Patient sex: F
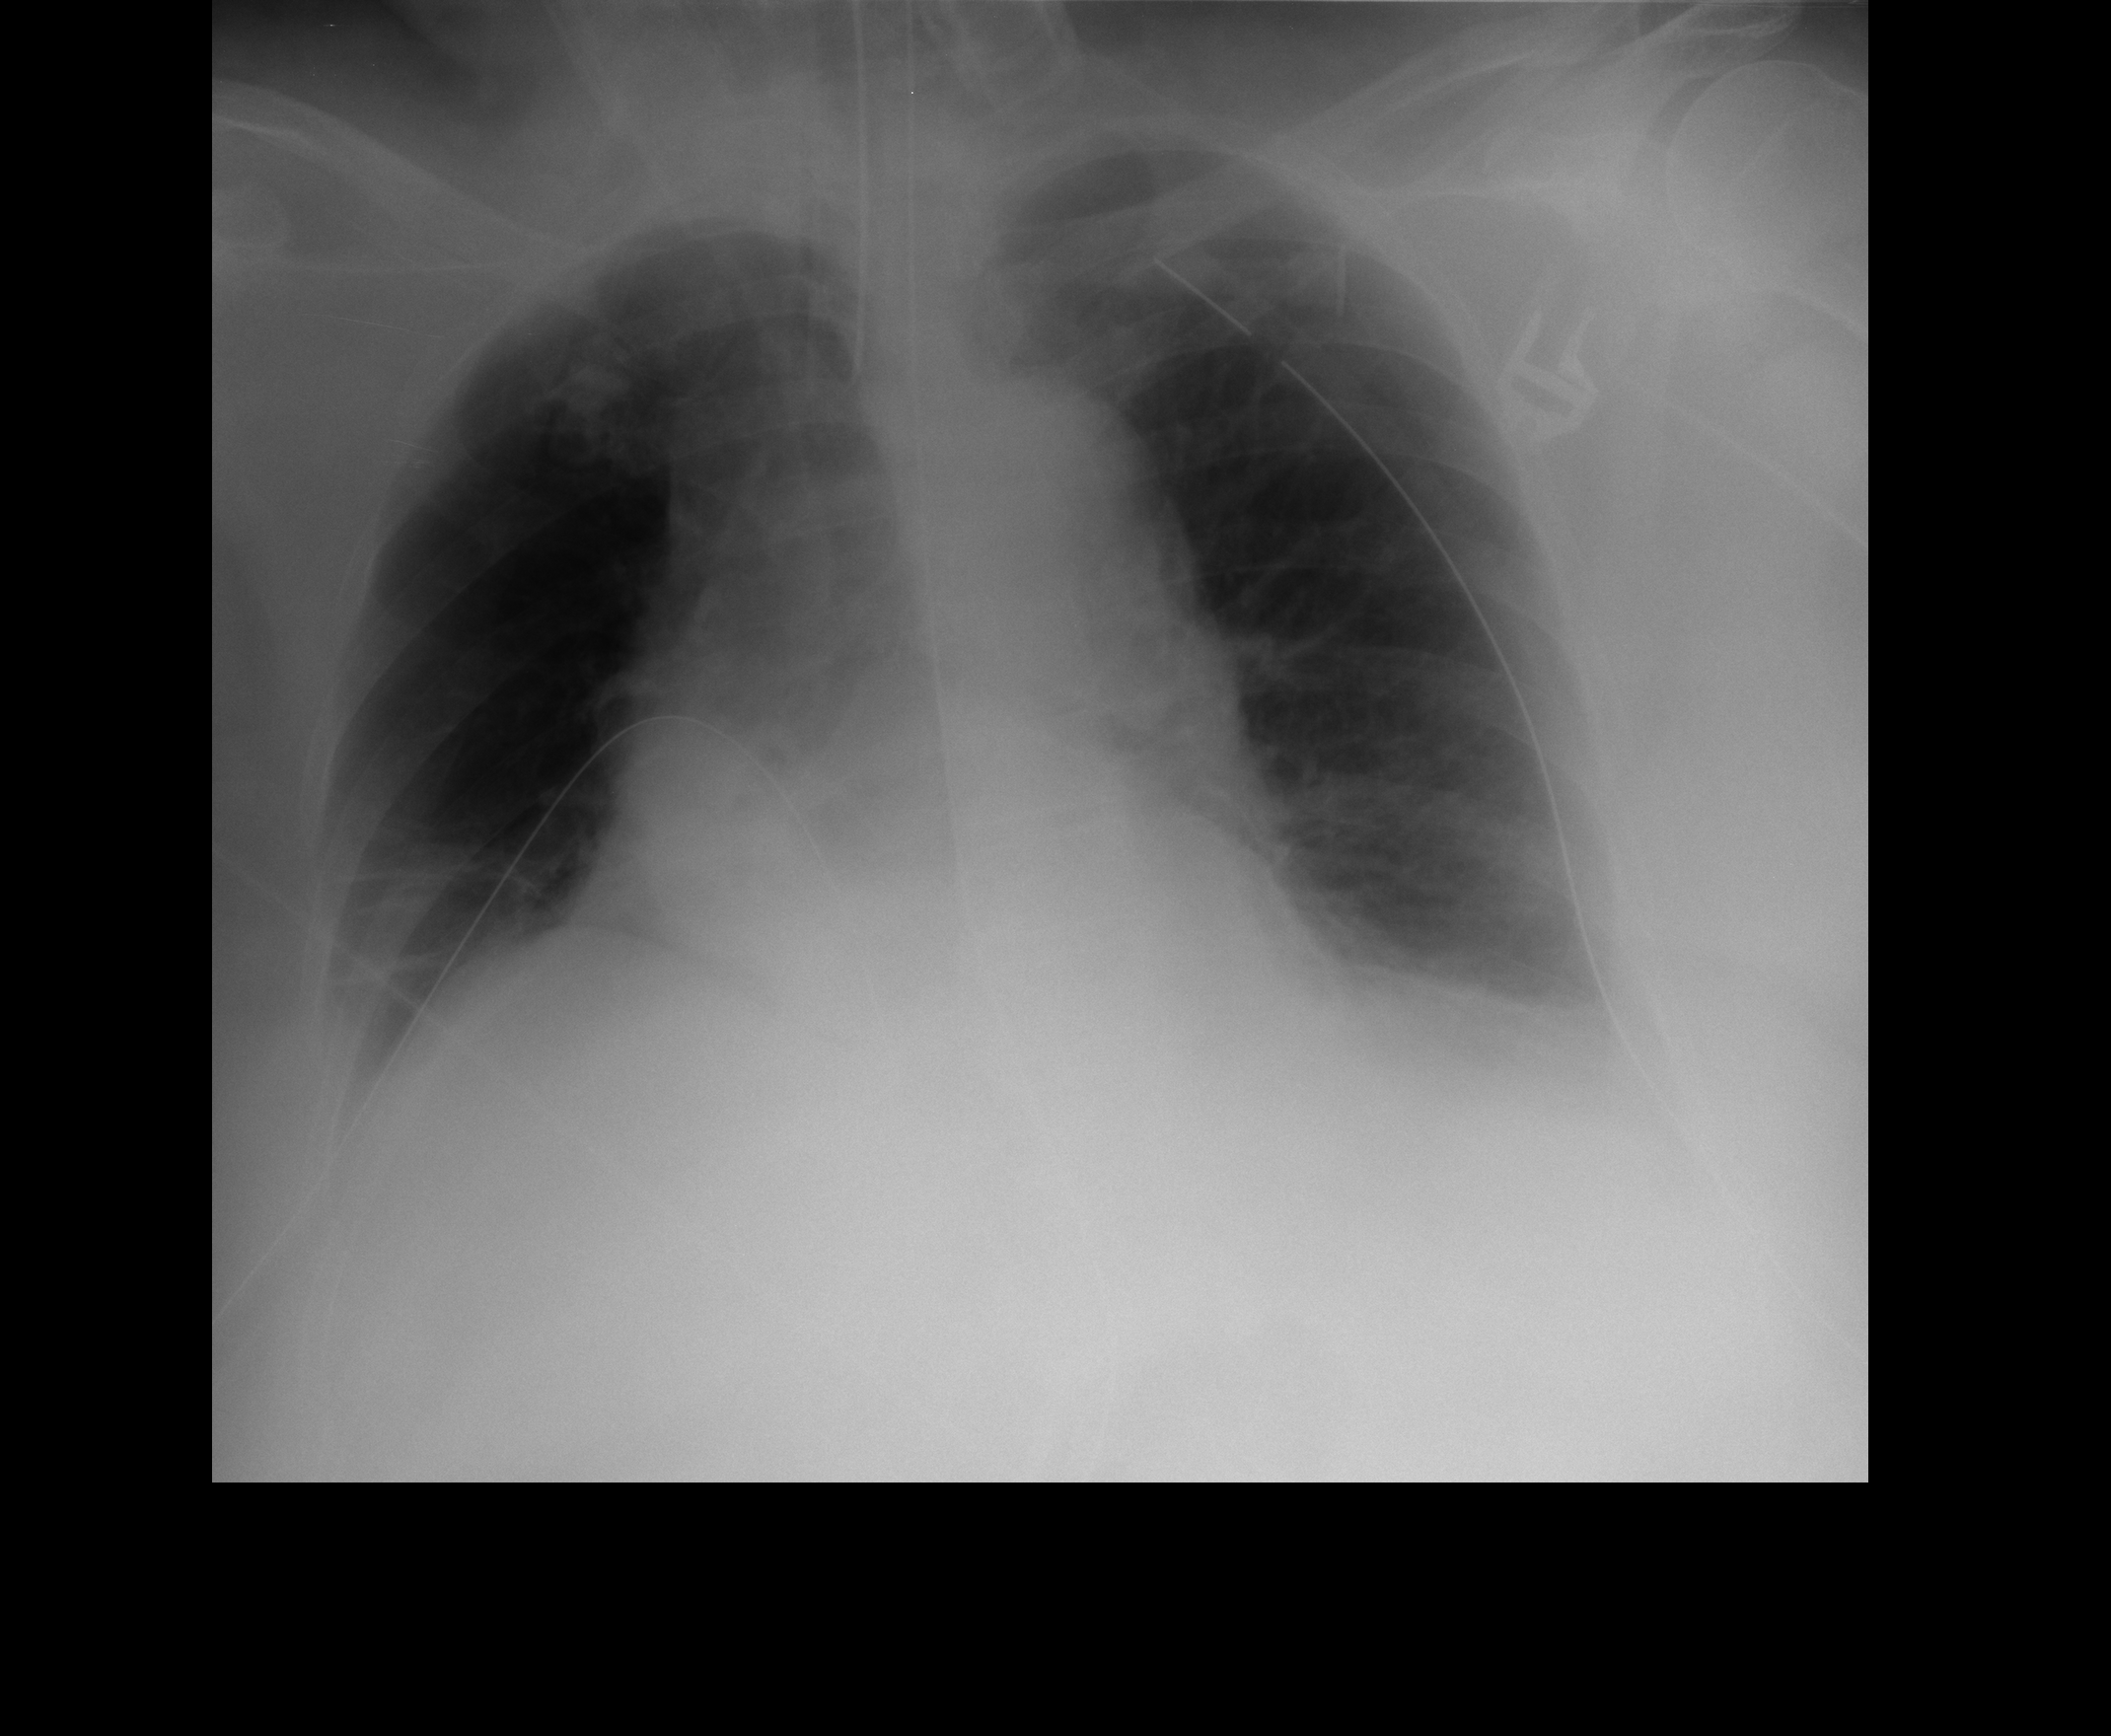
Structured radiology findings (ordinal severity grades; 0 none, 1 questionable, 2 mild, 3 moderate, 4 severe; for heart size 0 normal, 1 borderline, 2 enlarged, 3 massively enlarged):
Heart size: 2
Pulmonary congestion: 1
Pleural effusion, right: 1
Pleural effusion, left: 2
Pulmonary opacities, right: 1
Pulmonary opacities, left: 0
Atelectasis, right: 2
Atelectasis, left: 2